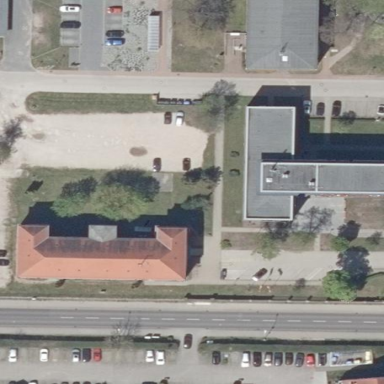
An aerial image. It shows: Part of building.